Question: Question like this has been asked in SO before, and it seems it is not possible to grab the URLs opened in other tabs.
If you write blogs, then you could have seen the Preview button, which on click opens the blog post in preview mode in a new tab and each time you clicks that button the preview page which was opened previously get refreshed.
May be my question is not constructive, but I was wondering how they are capturing the tab and refreshing the page.
What kind of stuff they are using? If anybody got the knowledge, if you share it would be very helpful.
## Update:
Firebugging reveals that the Preview is a button:

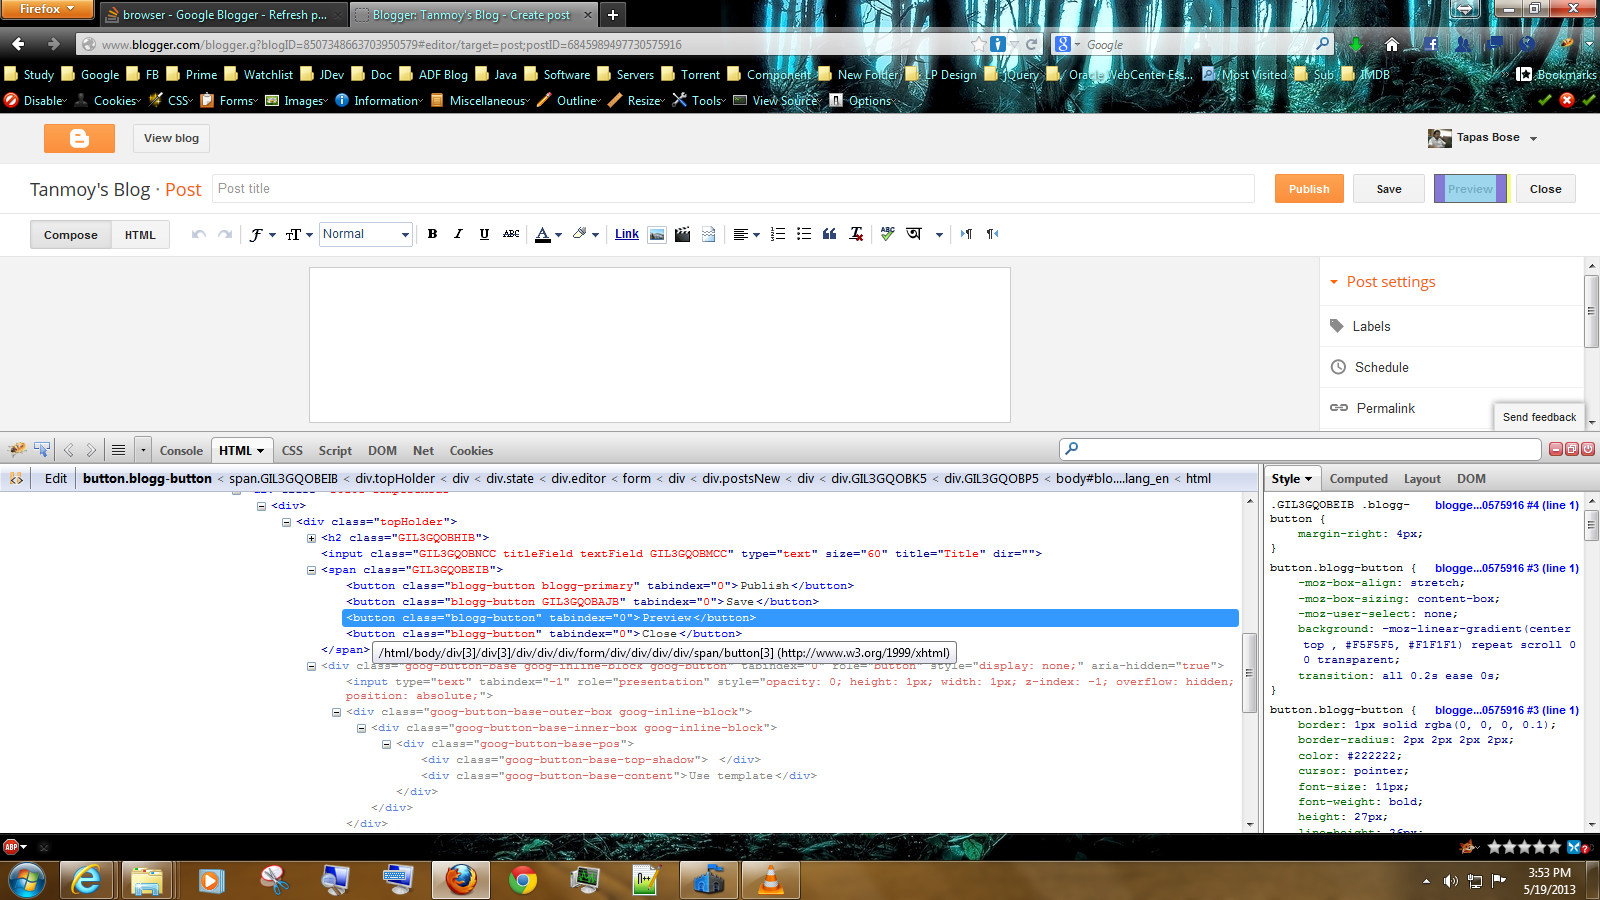
Answer: Here is what Blogger uses for preview link for my post:
'''
<a href="post-preview-auth.g?postID=<PHONE>" target="previewpost12345678">Preview</a>
'''
So what they do is use anchor tag with target attribute of a custom name .
When you first click on preview link, no tab will have this custom name, so new tab will be opened. If you click on it again, no new tab will be opened since the tab with that name already exist.
Using button, this is probably accomplished the same way using javascript <URL> method where name specifies the target attribute or the name of the window.